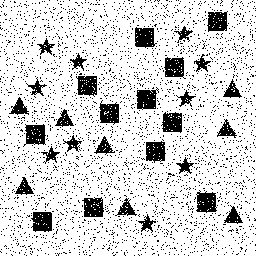
Squares: 12
Triangles: 8
Stars: 10
Total shapes: 30